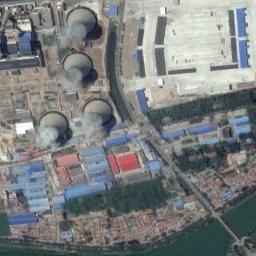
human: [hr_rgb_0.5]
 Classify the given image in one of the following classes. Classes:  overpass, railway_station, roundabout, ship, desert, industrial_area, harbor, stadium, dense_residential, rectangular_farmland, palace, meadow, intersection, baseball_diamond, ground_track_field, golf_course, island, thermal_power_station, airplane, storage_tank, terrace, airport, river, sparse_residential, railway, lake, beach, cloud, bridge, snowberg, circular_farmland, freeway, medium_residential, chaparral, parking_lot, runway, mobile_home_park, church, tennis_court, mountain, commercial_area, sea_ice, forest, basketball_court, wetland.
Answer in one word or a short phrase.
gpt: thermal_power_station